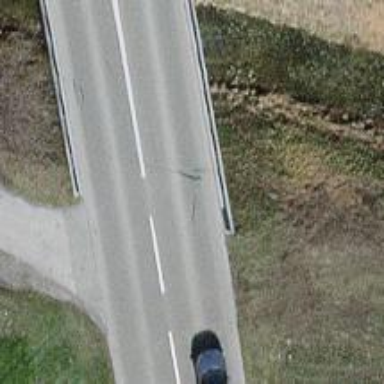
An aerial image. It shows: Primary highway bridge with asphalt surface. It also has cycle lane on both sides.